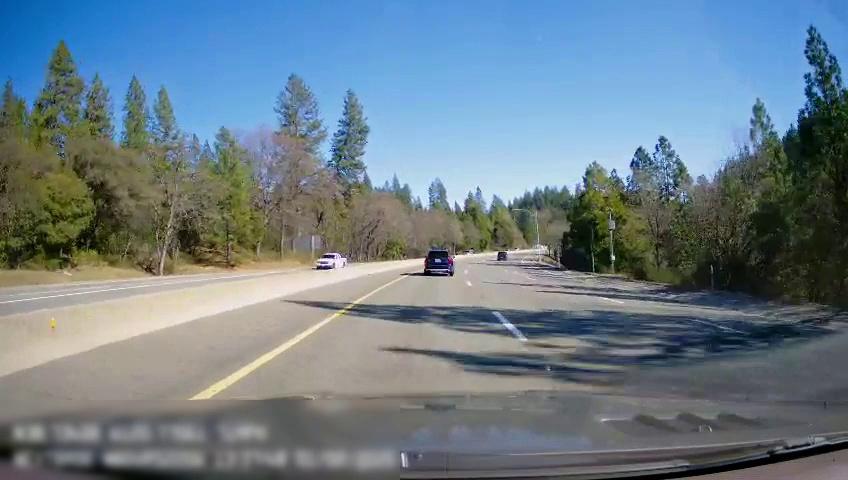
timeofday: Day
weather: Sunny
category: Drivable Space
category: Drivable Space
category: Vehicles | SUV
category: Vehicles | Car
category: Vehicles | Truck
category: Lanes | Current Lane
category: Lanes | Current Lane
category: Lanes | Alternate Lane
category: Lanes | Alternate Lane
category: Lanes | Opposite Lane
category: Lanes | Opposite Lane